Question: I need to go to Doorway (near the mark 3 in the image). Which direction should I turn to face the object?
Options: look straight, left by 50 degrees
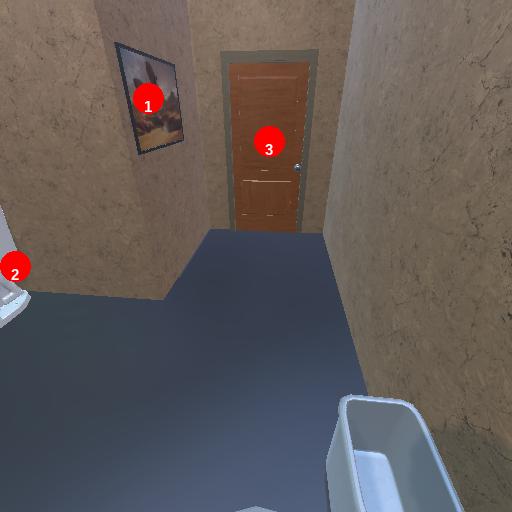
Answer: look straight